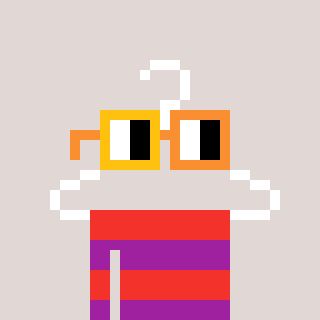
a pixel art character with square yellow and orange glasses, a hanger-shaped head and a magenta-colored body on a warm background